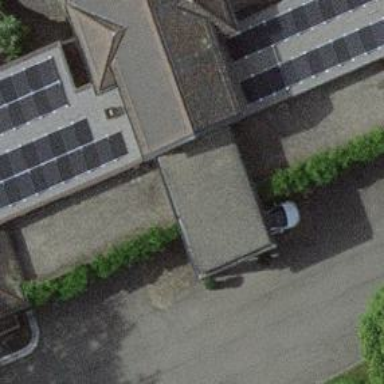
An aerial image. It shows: Roof as part of building.